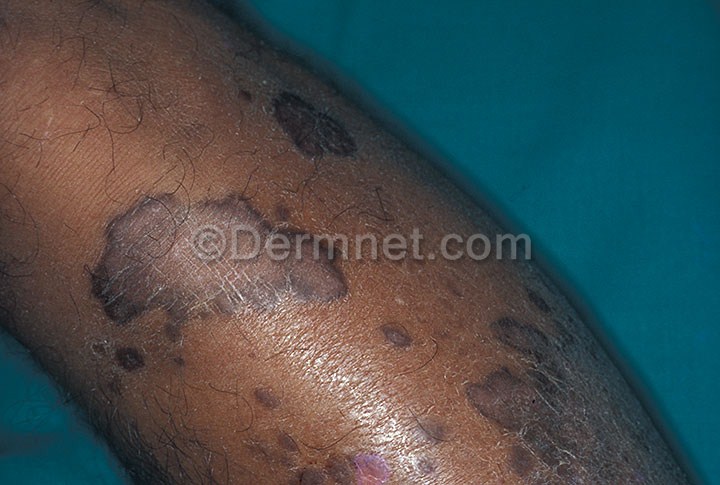
Disease: Vascular Tumors